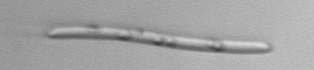
Label: Eucampia_morphytype1